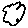
Label: cloud